Interaction volume radius: 5 \u00c5
Interaction volume height: 30 \u00c5
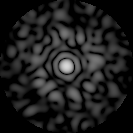
Disorder parameter: 0.8451